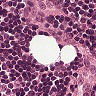
Metastatic tissue present: no